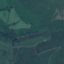
Land use / land cover class: Pasture